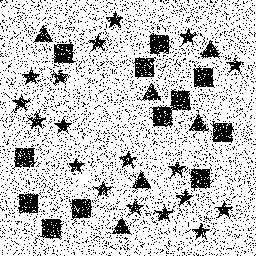
Squares: 12
Triangles: 6
Stars: 18
Total shapes: 36